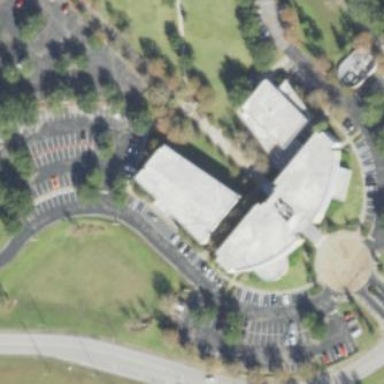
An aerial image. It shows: College building.